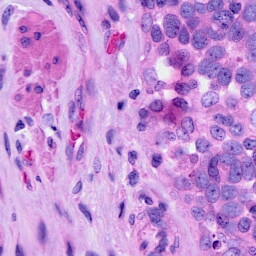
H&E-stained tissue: Ovarian